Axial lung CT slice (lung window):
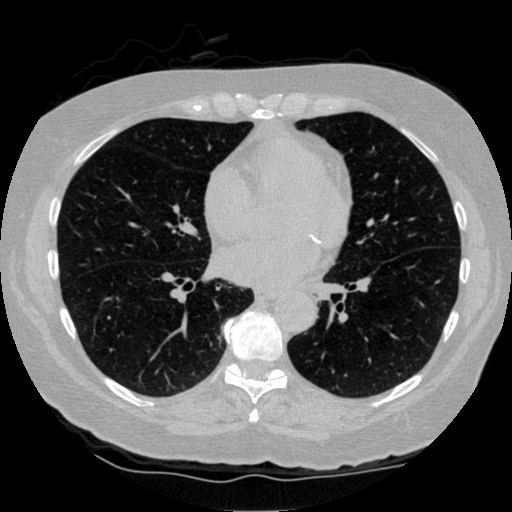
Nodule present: no